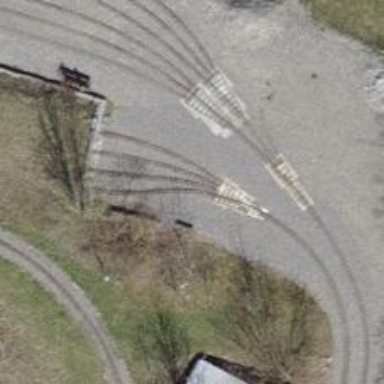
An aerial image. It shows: Miniature railway in service yard.